Question: I am looking to implement the nav bar as shown below.
there two versions, the first is full screen and second is mobile.
The mobile has scrolling to the left and right for the days of the week.
What is this called so i can look up examples or better again does anyone know how i would go about implementing this.
I have only shown the nav bar below but i guess it is actually more of a tabbed control as it will just display different divs depending on which day of the week is clicked
thank you

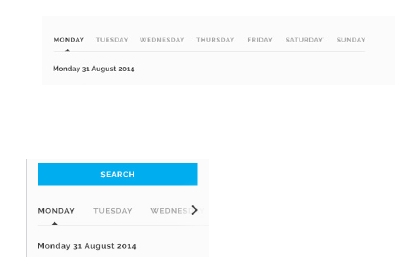
Answer: to include both Bootstrap navbar and jQueryUI tabs implementation (per comment)
There's going to be some work you need to achieve the exact same style you are depicting above, but the example below will achieve the functionality desired. The example now shows a basic Bootstrap and jQuery implementation.
Bootstrap already has tabs for navigation (<URL>. The are identical solutions with different selectors.
Here's the plunk (<URL>
'''
.nav-tabs {
white-space: nowrap;
overflow-x: auto;
overflow-y: hidden;
}
.nav-tabs > li {
float: none;
display: inline-block;
}
'''
'''
.ui-tabs-nav {
white-space: nowrap;
overflow-x: auto;
overflow-y: hidden;
}
.ui-tabs .ui-tabs-nav li {
float: none;
display: inline-block;
}
'''
In order to achieve the style you want, you'll need to customize the nav elements like '.nav-tab > li' and probably '.nav-tab > li.active' for Bootstrap. jQueryUI would be similar, just different selectors.
To customize the scrollbar, you'll want to do a little more research on custom scrollbars. Here's a good discussion about how to do it with WebKit: <URL> You'll most likely want to find a nice cross-browser solution to this though.